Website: crate-barrel
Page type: customer-info-address
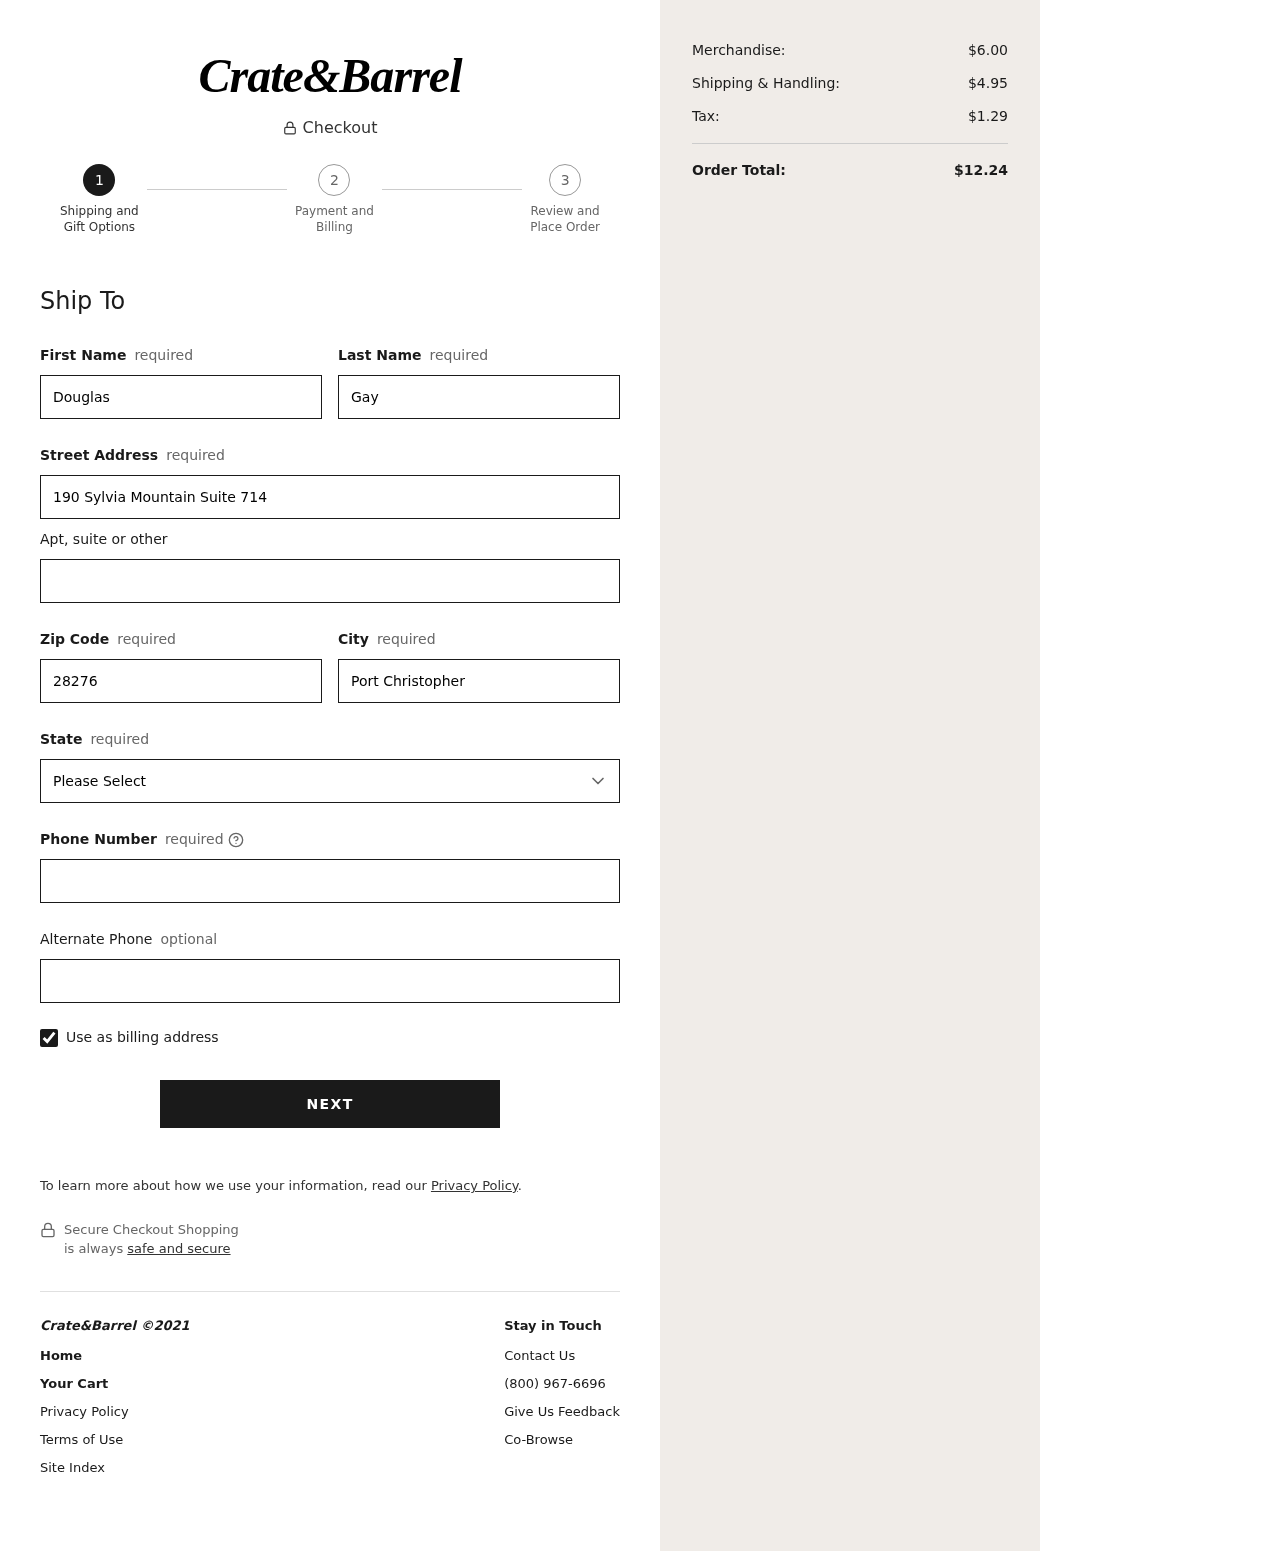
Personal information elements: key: PII_STATE
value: VI
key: PII_FIRSTNAME
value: Douglas
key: PII_LASTNAME
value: Gay
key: PII_STREET
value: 190 Sylvia Mountain Suite 714
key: PII_POSTCODE
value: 28276
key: PII_CITY
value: Port Christopher
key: PII_PHONE
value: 9947164093
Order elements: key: ORDER_SUBTOTAL
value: $6.00
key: ORDER_SHIPPING_COST
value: $4.95
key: ORDER_TAX
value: $1.29
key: ORDER_TOTAL
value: $12.24